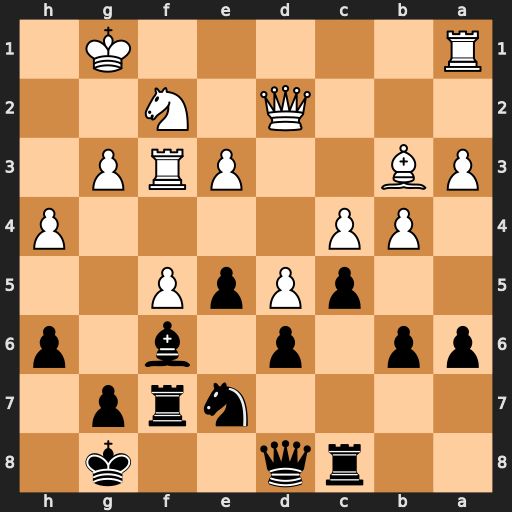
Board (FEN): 2rq2k1/4nrp1/pp1p1b1p/2pPpP2/1PP4P/PB2PRP1/3Q1N2/R5K1
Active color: b
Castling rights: -
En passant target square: -
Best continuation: e4 Nxe4 Bxa1